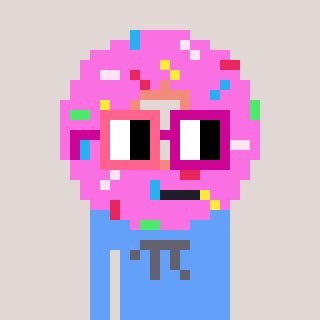
a pixel art character with square pink and red glasses, a doughnut-shaped head and a blue-colored body on a warm background